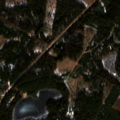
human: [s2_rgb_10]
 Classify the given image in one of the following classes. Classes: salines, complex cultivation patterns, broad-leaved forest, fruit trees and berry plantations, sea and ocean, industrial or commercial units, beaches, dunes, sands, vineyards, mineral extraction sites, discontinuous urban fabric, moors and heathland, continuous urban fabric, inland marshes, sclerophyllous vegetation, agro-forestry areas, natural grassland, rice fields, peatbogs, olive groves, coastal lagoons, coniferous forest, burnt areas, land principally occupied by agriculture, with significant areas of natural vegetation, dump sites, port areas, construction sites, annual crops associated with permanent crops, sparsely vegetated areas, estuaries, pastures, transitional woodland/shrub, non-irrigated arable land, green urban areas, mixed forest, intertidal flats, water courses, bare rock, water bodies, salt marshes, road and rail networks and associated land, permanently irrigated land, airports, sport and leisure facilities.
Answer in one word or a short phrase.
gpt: coniferous forest, mixed forest, transitional woodland/shrub